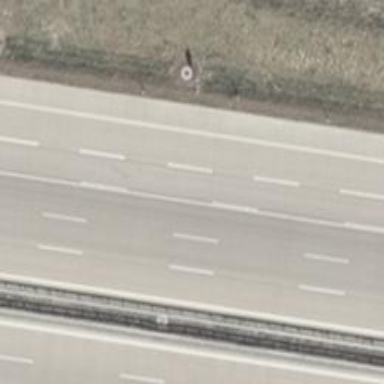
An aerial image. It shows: Concrete motorway.